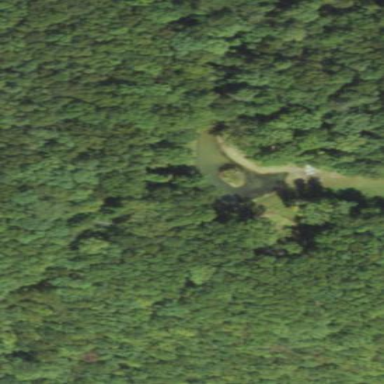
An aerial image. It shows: Pond surrounded by natural water.